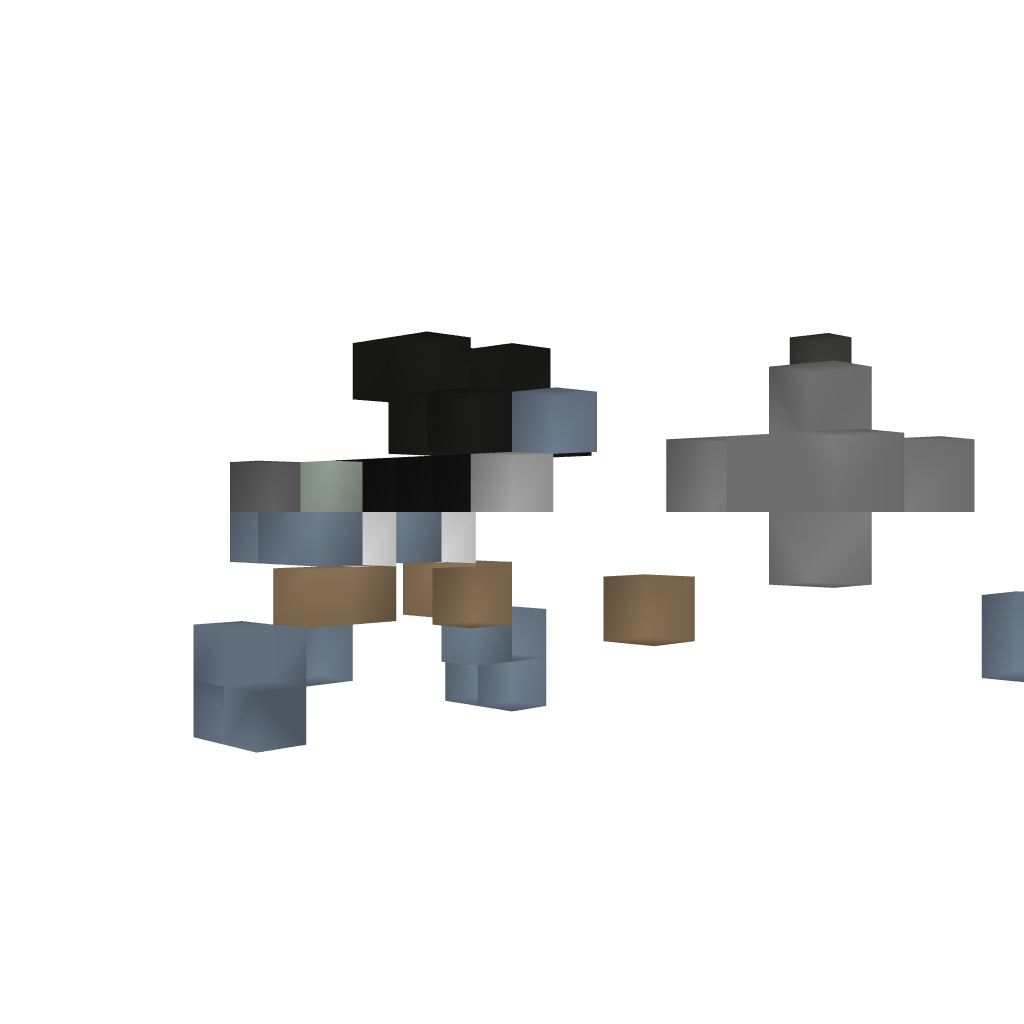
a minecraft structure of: Heinkel He 51